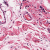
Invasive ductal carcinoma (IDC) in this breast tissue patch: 0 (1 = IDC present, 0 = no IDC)